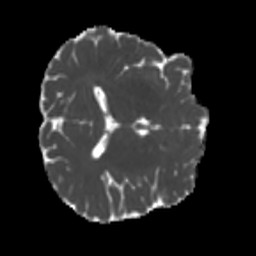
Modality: MD
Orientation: axial
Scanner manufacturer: siemens
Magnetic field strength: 3 T
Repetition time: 4 s
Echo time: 0.0594 s